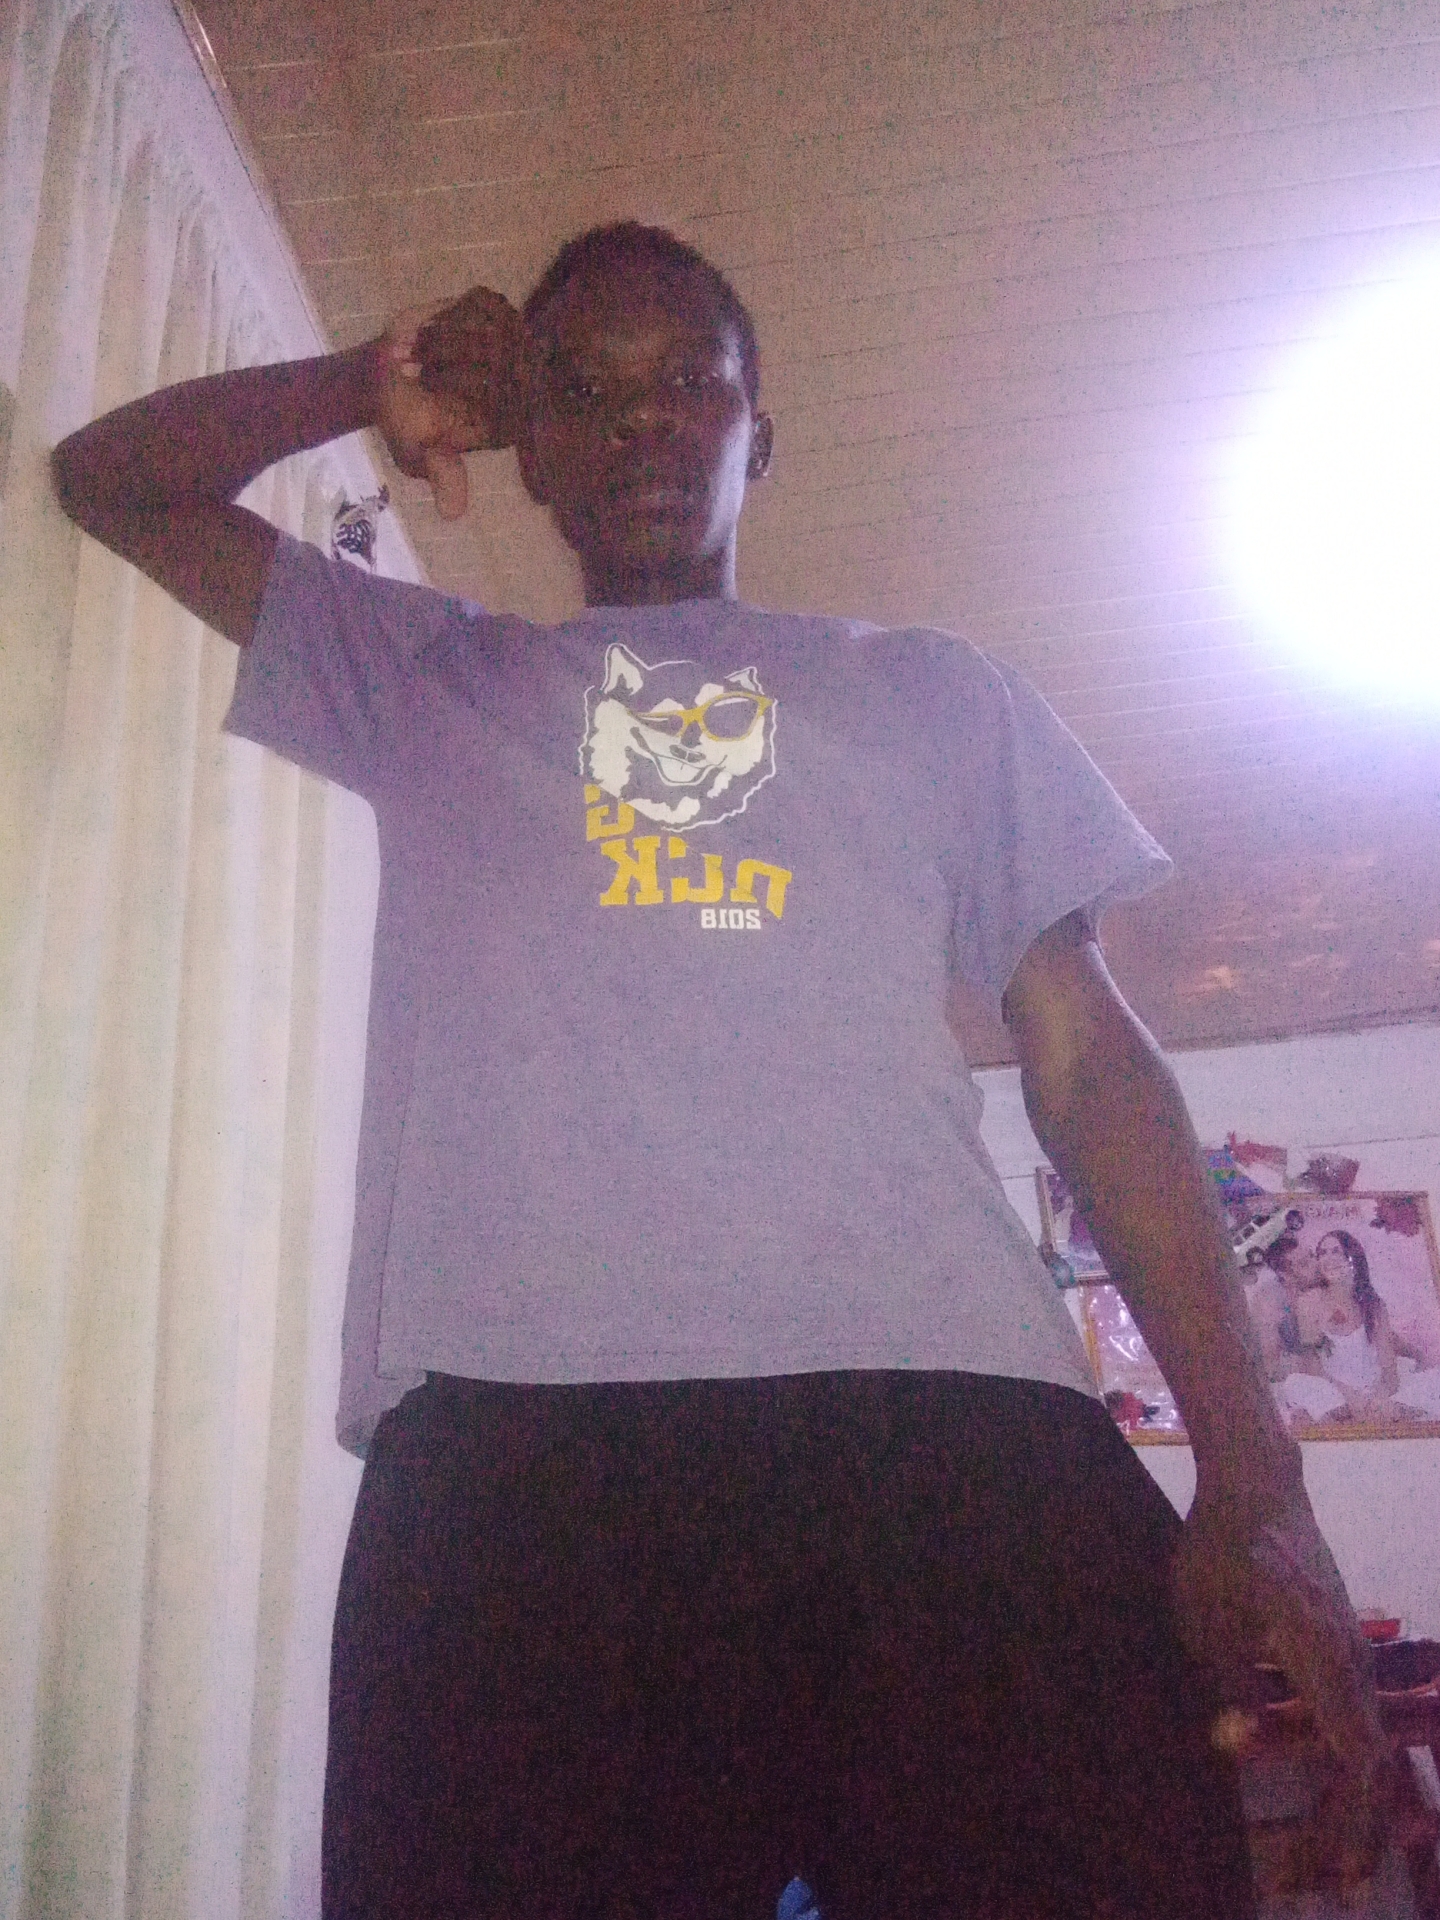
Label: noise